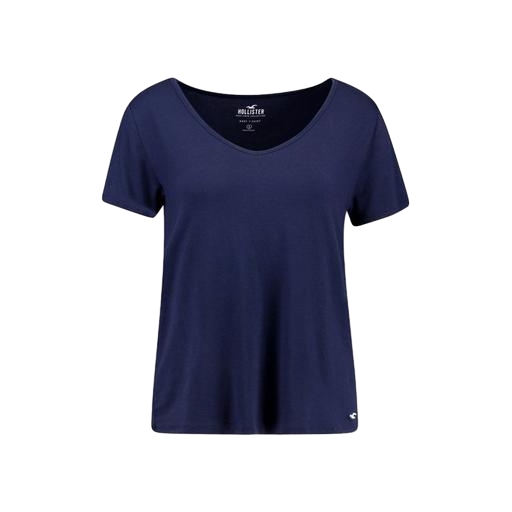
blue v-neck t-shirt only macy, blue t-shirt only macy, blue relaxed fit t-shirt, white background